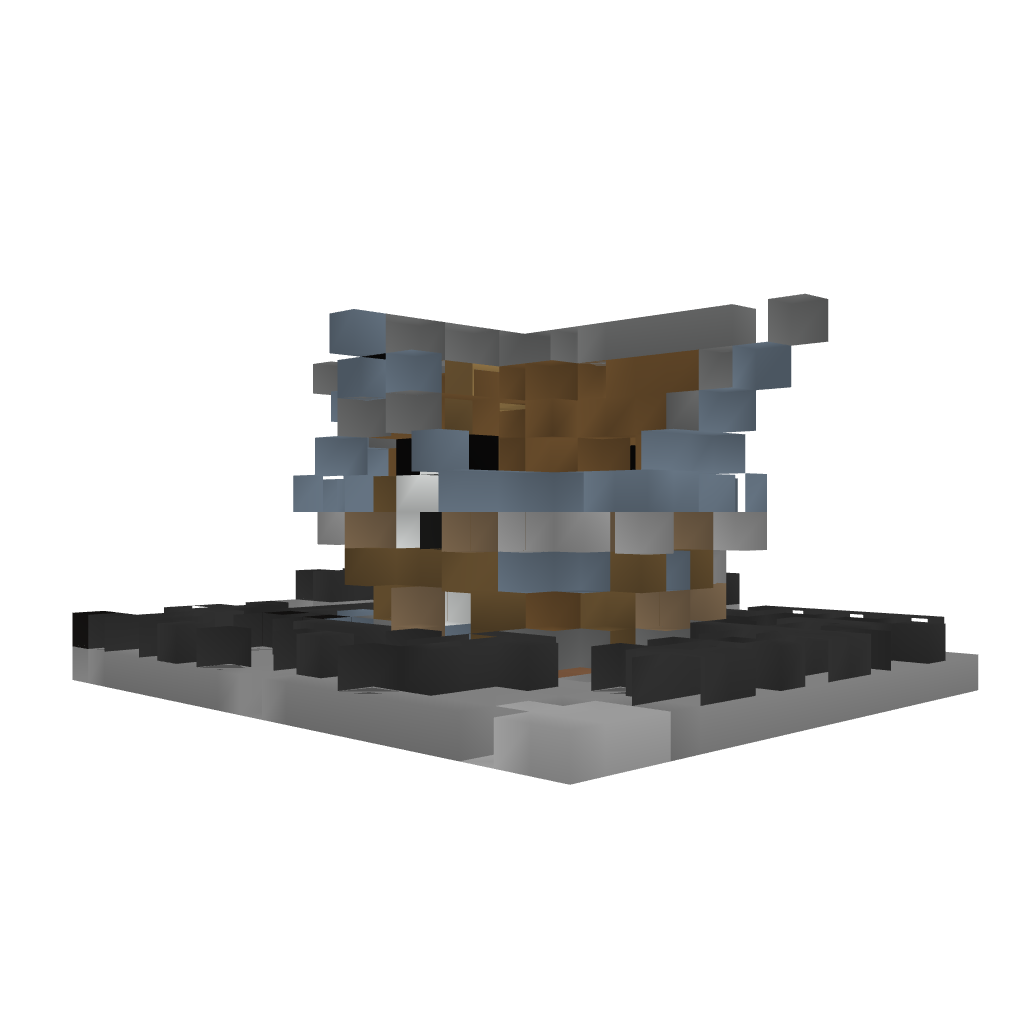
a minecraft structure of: Medieval house